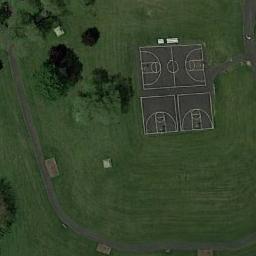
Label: basketball_court